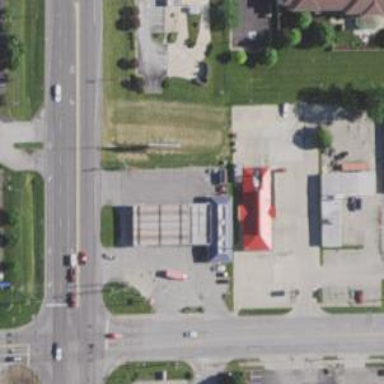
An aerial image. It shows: Convenience shop.